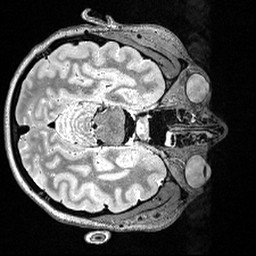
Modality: T2w
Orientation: axial
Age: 30
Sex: female